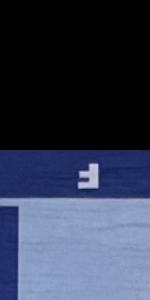
Label: Empty